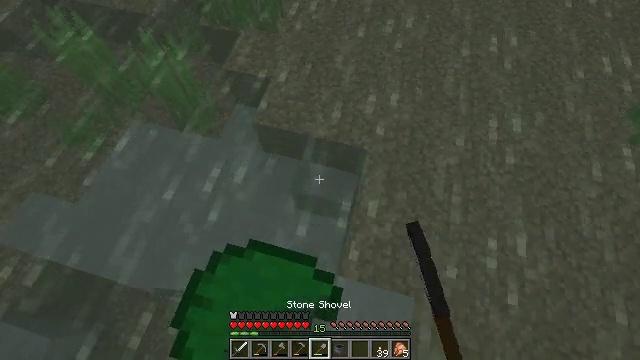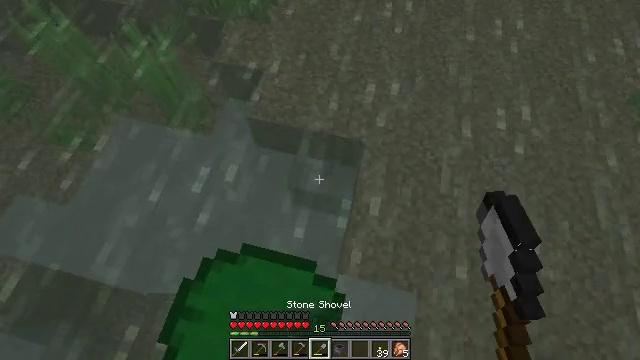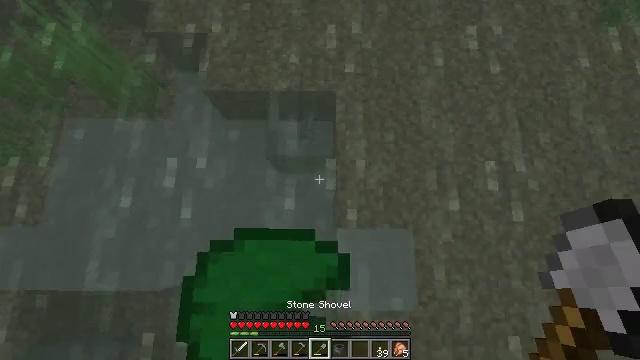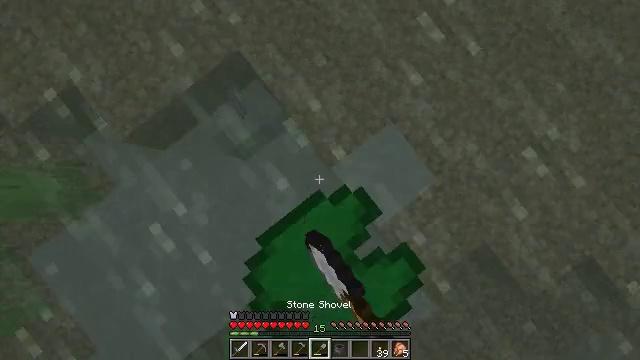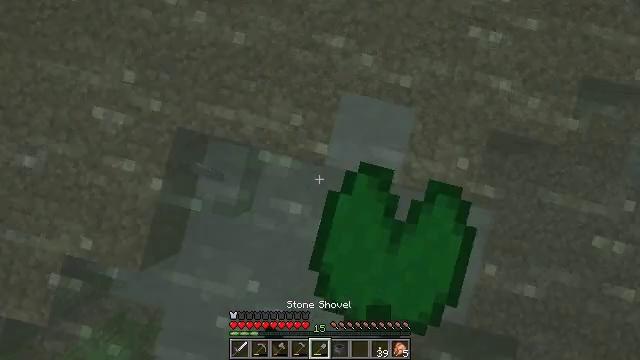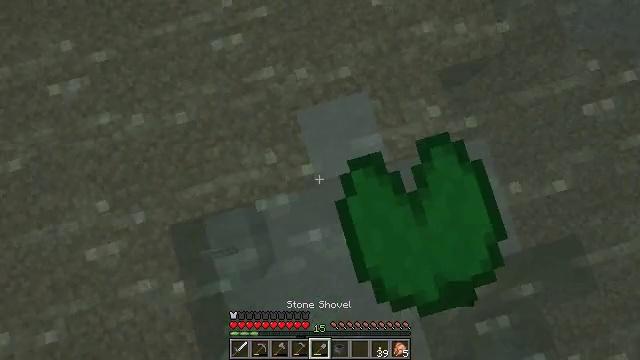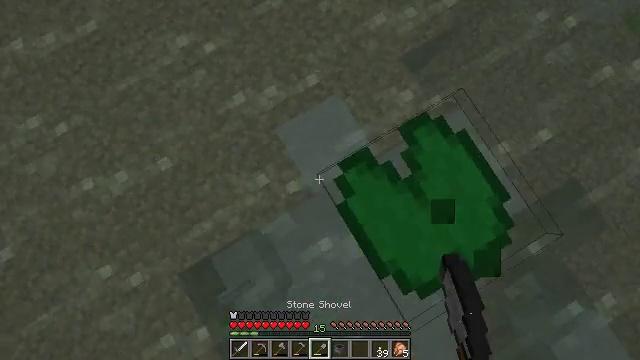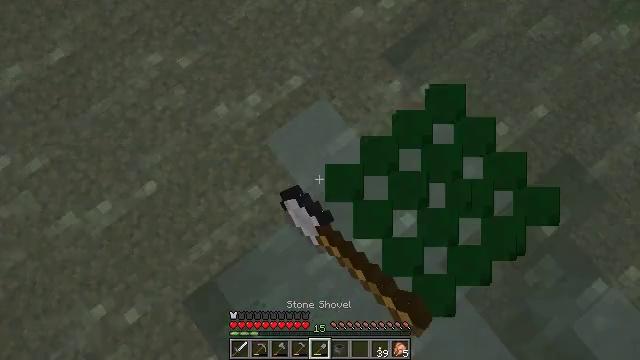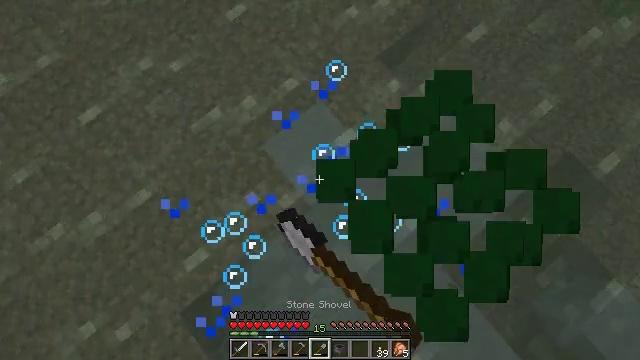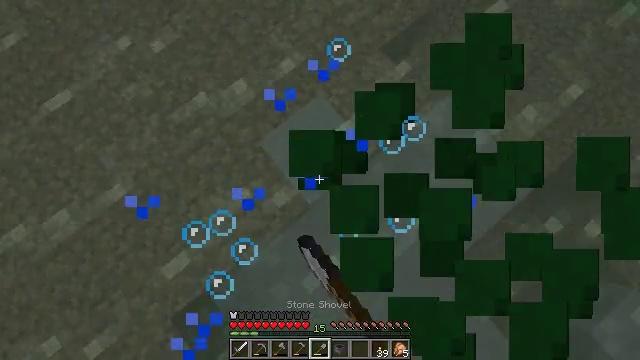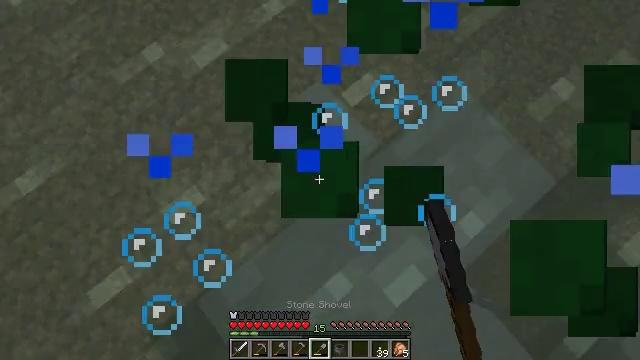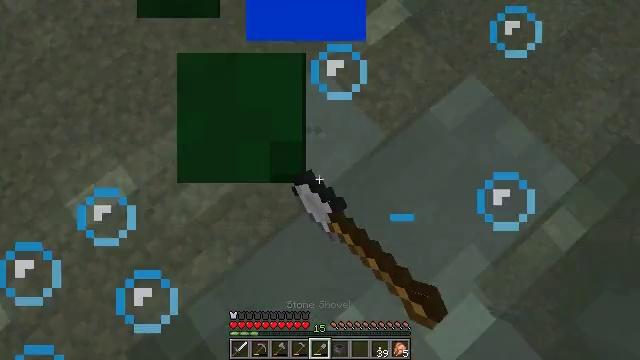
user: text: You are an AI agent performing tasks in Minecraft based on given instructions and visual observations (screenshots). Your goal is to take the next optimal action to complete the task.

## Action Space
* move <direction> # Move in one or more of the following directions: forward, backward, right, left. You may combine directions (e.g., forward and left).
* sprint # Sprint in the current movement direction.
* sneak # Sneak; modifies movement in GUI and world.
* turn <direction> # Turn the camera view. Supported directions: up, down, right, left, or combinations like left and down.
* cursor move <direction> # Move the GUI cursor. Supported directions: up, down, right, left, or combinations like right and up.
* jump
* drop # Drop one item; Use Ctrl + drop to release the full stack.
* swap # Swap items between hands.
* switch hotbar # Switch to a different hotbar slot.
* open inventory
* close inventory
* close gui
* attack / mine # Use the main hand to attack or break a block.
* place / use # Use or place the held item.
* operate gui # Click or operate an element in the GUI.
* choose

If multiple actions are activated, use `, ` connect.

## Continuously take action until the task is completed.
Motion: motion action
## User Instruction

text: Gather lily pads while exploring.
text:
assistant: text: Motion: move forward, sneak, turn right and down, attack / mine
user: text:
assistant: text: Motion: move forward, sneak, turn right and down, attack / mine
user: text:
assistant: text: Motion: sneak, turn right and down, attack / mine
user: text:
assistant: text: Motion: sneak, turn right and down, attack / mine
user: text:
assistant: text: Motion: sneak, turn right and up, attack / mine
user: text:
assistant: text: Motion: sneak, turn right and up, attack / mine
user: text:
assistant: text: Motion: sneak, turn right and up, attack / mine
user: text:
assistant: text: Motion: sneak, turn right and up, attack / mine
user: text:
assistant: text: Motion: sneak, attack / mine
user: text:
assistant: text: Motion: sneak, attack / mine
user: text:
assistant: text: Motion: sneak, attack / mine
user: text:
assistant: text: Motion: sneak, attack / mine